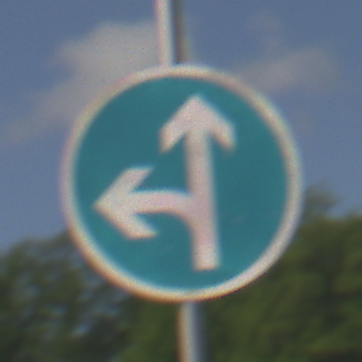
Verkehrszeichen: VorgeschriebeneFahrtrichtungGeradeausOderLinks
Umgebung: Outdoor, RoadRail
Tageszeit: Midday
Wetter: PartlyCloudy
Licht: Natural
Jahreszeit: NotSpecified
Kontrast: HighContrast